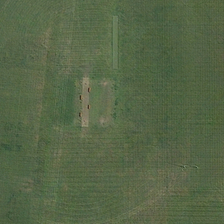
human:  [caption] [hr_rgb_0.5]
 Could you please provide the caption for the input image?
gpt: it is a piece of green meadows .

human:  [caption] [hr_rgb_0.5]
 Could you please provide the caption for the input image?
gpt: it is a piece of green meadows .

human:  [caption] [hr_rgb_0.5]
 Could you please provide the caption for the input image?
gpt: it is green and brown grassland .

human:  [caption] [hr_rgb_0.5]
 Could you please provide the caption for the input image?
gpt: this is a grassland .

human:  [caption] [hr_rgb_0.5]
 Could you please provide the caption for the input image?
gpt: this is a grassland .